Question: My .csdef file:
'''
<?xml version="1.0" encoding="utf-8"?>
<ServiceDefinition name="SimpleAzure1.Azure" xmlns="http://schemas.microsoft.com/ServiceHosting/2008/10/ServiceDefinition" schemaVersion="2012-10.1.8">
<WebRole name="SimpleAzure1" vmsize="Small">
<Sites>
<Site name="Web2" physicalDirectory="../../../SimpleAzure1/">
<Bindings>
<Binding name="Endpoint2" endpointName="Endpoint2" hostHeader="SimpleAzure1.cloudapp.net" />
</Bindings>
</Site>
</Sites>
<Endpoints>
<InputEndpoint name="Endpoint2" protocol="http" port="80"></InputEndpoint>
</Endpoints>
<Imports>
<Import moduleName="Diagnostics" />
</Imports>
</WebRole>
</ServiceDefinition>
'''
And my project structure is:

I define 'physicalDirectory="../../../SimpleAzure1/"' in '.csdef' but when I create a package and deploy in azure physicalDirectory's 'default.aspx' page is not loaded.Its load a page from 'asp.net wepappliaction'.When I define 'physicalDirectory' in '.csdef' file why 'asp.net wepappliaction' page is loading.Am I missing some thing.Thanks.
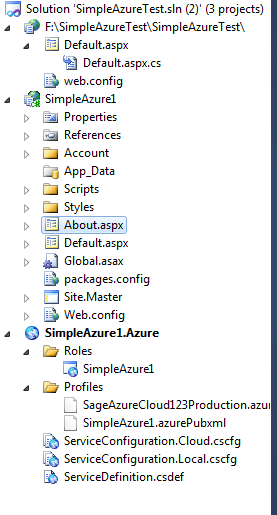
Answer: If you only have one site in your web role then there is no need to specify the physical directory or the host header.I suspect the builder is taking some short cuts. Try removing the site from the role and adding it again and this time leave the defaults.